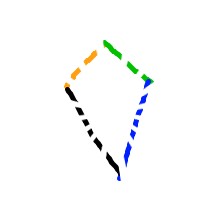
Shape: kite